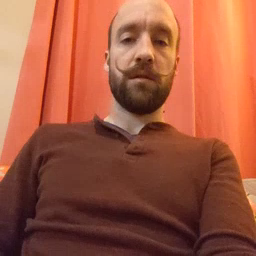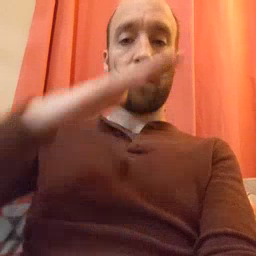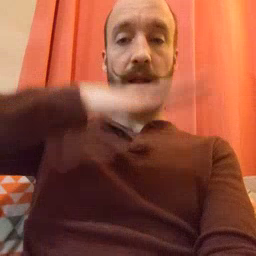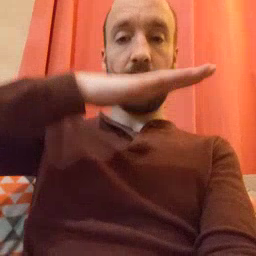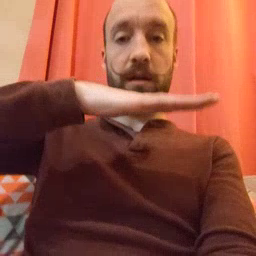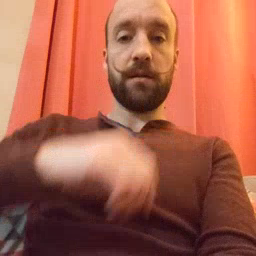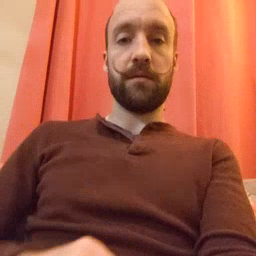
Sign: table